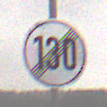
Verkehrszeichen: EndeGeschwindigkeit130
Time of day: Midday
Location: Outdoor (Nature)
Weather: Overcast
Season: Winter
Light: Natural